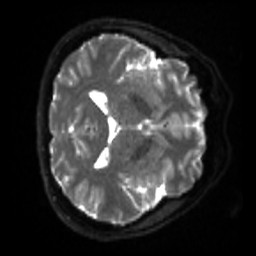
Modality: sbref
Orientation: axial
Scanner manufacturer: siemens
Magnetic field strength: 3 T
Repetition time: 4 s
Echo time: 0.0594 s